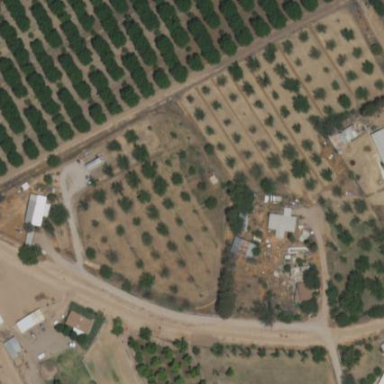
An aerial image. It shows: Orchard.